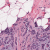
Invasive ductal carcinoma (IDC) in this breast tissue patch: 1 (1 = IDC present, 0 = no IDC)